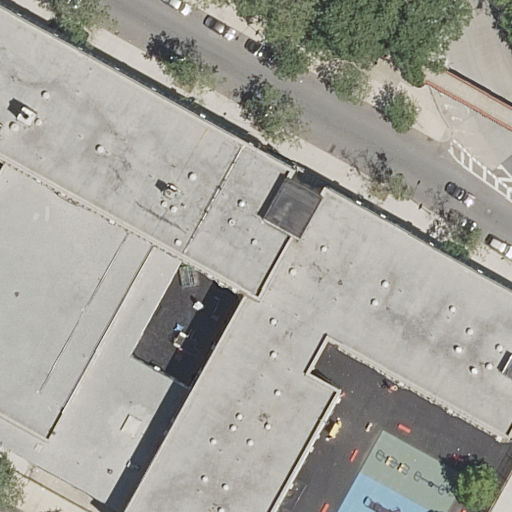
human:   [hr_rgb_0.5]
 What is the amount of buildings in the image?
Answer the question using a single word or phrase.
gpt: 1

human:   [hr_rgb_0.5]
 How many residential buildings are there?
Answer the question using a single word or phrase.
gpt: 1

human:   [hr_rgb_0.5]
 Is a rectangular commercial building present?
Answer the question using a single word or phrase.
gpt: no

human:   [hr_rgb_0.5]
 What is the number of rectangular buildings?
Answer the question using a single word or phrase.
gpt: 1

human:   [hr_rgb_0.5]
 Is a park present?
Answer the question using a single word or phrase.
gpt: yes

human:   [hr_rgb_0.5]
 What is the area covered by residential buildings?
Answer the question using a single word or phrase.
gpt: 101m2

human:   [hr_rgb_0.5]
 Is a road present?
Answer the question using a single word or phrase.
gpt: yes

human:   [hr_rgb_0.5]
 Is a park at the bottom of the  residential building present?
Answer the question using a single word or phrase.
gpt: no

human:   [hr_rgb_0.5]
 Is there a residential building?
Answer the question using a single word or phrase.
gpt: yes

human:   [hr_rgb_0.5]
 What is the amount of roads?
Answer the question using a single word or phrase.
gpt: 5

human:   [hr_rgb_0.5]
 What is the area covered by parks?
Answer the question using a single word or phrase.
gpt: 23m2

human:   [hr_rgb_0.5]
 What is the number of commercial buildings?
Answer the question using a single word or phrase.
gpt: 0

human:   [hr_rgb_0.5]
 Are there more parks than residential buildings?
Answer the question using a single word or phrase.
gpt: no

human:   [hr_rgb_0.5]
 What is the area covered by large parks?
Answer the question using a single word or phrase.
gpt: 0m2

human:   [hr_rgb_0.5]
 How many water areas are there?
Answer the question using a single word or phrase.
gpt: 0

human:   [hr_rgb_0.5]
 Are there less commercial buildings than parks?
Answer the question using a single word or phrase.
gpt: yes

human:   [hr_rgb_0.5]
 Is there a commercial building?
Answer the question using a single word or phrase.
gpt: no

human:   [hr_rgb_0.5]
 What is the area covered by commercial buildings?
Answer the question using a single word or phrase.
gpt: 0m2

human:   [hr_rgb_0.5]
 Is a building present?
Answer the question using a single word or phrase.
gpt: yes

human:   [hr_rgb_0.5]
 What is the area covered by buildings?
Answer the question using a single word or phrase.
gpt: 101m2

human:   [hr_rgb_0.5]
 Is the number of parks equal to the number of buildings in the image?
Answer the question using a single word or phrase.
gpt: yes

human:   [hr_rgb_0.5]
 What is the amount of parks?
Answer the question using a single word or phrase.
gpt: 1

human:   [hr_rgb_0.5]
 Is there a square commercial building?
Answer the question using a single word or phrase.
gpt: no

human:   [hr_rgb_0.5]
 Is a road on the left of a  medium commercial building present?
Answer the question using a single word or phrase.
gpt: no

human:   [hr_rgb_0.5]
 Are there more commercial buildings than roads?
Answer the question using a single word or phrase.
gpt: no

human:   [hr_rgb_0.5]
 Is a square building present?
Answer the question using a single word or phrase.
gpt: no

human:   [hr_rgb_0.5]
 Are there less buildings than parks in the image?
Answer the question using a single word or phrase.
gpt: no

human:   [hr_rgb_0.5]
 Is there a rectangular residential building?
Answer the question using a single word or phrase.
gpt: yes

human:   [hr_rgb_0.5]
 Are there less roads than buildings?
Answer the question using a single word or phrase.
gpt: no

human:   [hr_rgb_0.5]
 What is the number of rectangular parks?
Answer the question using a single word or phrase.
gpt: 1

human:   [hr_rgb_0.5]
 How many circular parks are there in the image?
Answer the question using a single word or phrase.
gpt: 0

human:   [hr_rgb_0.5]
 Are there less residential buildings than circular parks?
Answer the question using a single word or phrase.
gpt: no

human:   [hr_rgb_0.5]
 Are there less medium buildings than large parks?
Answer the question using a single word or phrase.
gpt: no

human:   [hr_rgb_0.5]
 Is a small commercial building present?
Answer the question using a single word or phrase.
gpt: no

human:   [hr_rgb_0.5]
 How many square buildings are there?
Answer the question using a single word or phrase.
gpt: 0

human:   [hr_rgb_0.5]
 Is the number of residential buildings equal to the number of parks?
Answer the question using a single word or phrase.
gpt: yes

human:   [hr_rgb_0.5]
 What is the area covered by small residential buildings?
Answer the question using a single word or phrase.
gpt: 0m2

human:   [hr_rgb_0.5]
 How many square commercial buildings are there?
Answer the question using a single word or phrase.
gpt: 0

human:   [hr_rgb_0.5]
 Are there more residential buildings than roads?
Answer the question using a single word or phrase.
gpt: no

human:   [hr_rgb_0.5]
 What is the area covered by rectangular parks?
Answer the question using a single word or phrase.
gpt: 23m2

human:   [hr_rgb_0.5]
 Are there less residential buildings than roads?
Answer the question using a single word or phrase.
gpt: yes

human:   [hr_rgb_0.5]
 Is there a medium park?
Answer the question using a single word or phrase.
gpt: no

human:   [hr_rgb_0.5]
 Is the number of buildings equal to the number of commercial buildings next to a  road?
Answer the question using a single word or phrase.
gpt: no

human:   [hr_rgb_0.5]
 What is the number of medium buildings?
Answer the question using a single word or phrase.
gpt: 1

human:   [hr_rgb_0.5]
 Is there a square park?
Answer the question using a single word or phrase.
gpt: no

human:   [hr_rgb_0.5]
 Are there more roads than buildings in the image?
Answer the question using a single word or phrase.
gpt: yes

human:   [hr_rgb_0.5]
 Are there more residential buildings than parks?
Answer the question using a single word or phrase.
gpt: no

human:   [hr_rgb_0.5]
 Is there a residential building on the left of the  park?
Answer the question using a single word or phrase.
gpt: yes

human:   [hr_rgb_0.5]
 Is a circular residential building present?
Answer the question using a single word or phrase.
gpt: no

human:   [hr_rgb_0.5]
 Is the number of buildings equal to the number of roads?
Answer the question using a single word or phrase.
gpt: no

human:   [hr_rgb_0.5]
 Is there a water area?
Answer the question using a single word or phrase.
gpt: no

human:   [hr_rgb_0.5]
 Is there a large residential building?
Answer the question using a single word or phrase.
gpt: no

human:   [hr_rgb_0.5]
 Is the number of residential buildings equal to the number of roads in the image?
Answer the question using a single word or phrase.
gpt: no

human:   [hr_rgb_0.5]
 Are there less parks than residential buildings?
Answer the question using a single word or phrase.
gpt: no

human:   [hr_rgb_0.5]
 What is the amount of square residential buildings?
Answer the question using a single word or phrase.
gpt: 0

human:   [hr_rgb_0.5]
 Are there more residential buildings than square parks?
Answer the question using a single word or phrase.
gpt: yes

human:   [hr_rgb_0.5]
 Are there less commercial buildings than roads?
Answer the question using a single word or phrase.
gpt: yes

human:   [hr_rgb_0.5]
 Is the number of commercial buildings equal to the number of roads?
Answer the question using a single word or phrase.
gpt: no

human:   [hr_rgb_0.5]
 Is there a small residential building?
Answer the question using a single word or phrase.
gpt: no

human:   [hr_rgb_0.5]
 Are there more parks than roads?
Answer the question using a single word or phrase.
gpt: no

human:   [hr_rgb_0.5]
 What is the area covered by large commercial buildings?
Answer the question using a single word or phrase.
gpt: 0m2

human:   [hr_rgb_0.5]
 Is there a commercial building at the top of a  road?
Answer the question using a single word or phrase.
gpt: no

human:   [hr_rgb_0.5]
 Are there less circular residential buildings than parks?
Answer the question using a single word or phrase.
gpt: yes

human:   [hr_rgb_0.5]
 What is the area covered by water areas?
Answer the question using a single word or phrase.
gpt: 0m2